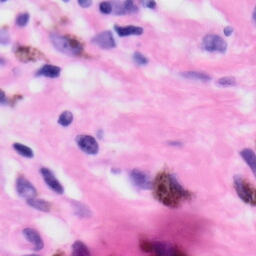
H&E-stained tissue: Skin